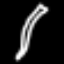
Label: pencil